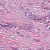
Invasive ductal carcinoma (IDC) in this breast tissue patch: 1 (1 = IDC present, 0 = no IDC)